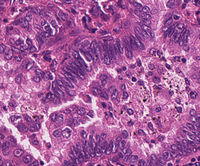
Tumor epithelial tissue: yes
Tumor-associated stroma tissue: no
Normal tissue: no